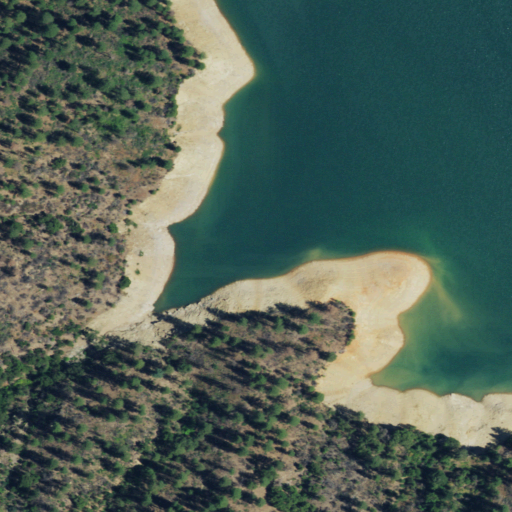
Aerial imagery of valley in California named Limerock Gulch containing shrub, barren land, open water, grassland, herbaceous wetlands, and evergreen forest